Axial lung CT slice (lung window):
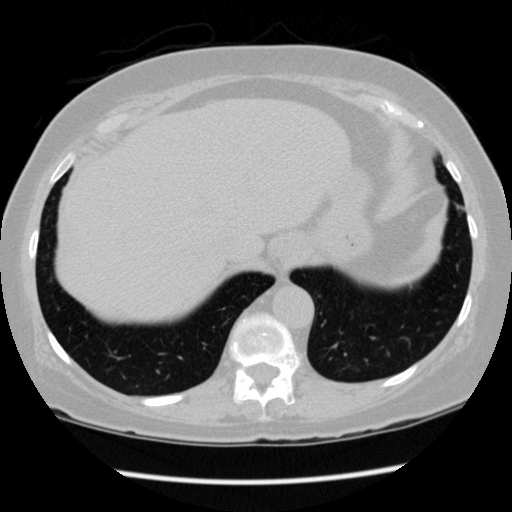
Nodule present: no